Question: I like to implement side panel in my application as it is implemented in Facebook app.
Here is the screen shot of it

I guess I need to inflate the layout view and add animations of sliding, but I am not getting the idea how to start and implement it.
Thanks
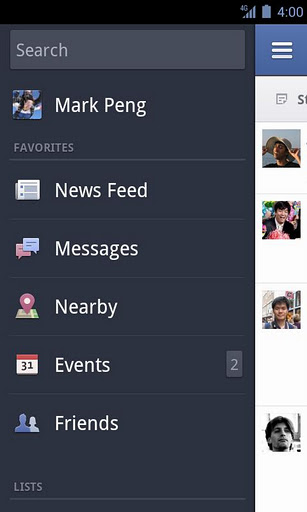
Answer: There are couple of ways you can achieve this:
1- Use Scroller.
2- Use Slider.
you can find tutorial on internet regarding the controls I have mentioned above.
Thanks.